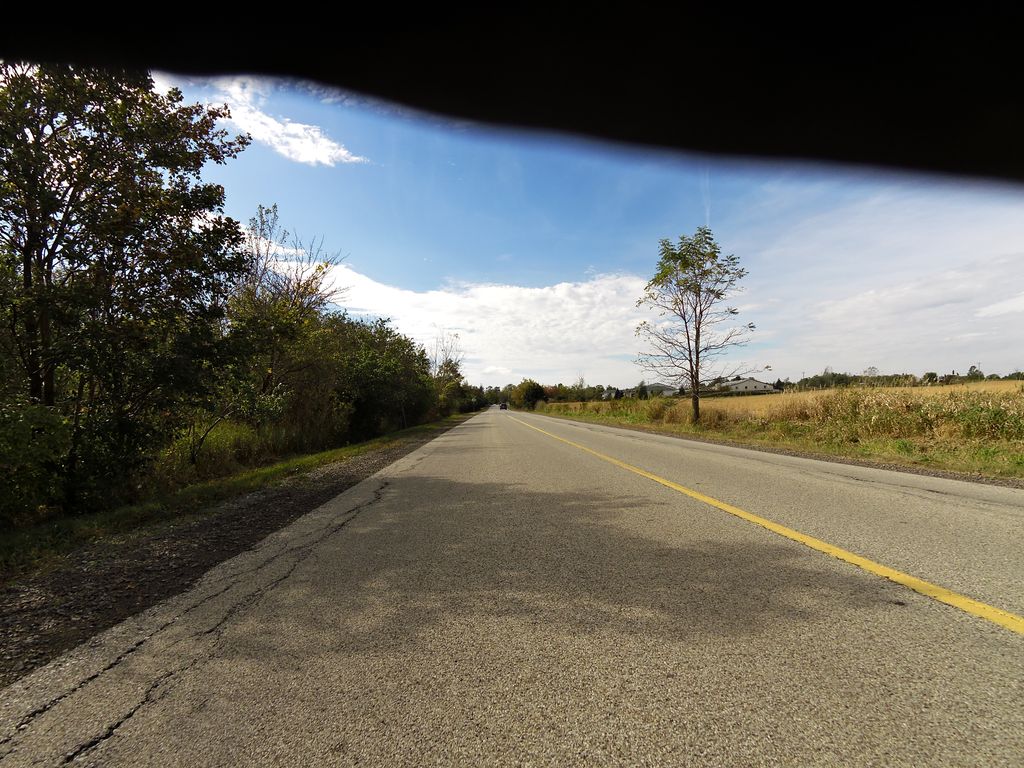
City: hamilton